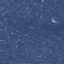
Land use / land cover class: Residential